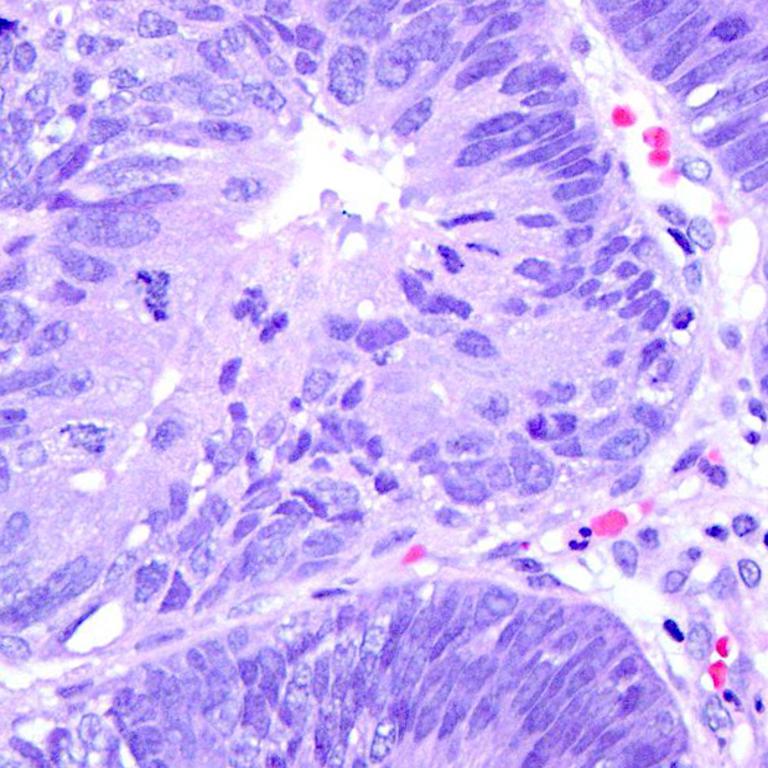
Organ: colon
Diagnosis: adenocarcinomas